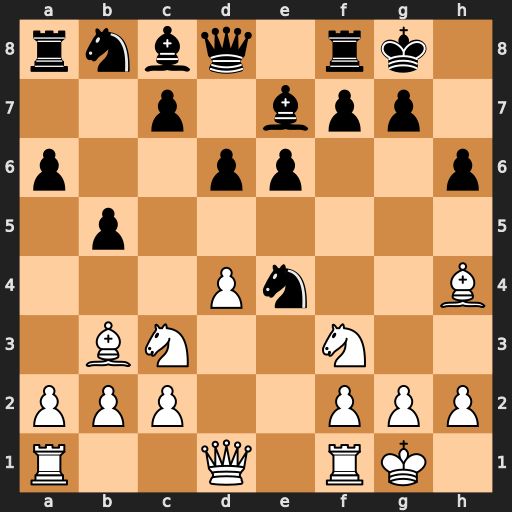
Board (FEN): rnbq1rk1/2p1bpp1/p2pp2p/1p6/3Pn2B/1BN2N2/PPP2PPP/R2Q1RK1
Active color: w
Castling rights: -
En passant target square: -
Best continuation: Bxe7 Nxc3 Bxd8 Nxd1 Bxc7